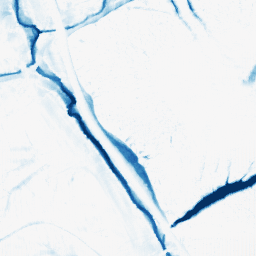
Category: morphological
Decomposition family: morphological_ellipse
Decomposition parameters: operation: closing
width: 20
height: 20
Upsampling method: fft_zeropad
Upsampling parameters: scale: 8
Upsampling scale: 8